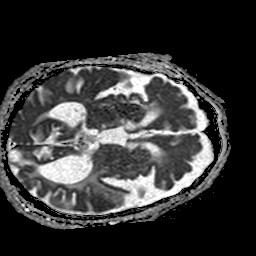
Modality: ADC
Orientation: axial
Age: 87
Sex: male
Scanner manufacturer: philips
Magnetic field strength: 1.5 T
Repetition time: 3.655 s
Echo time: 0.09257 s